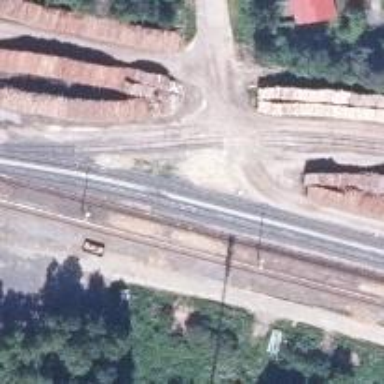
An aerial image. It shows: Railway signal.